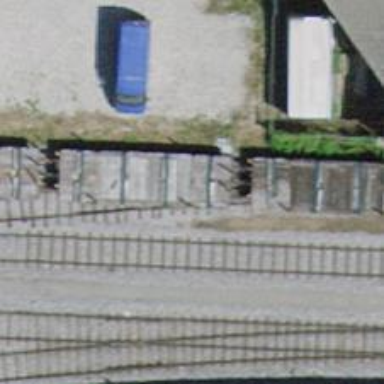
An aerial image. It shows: Railway switch.